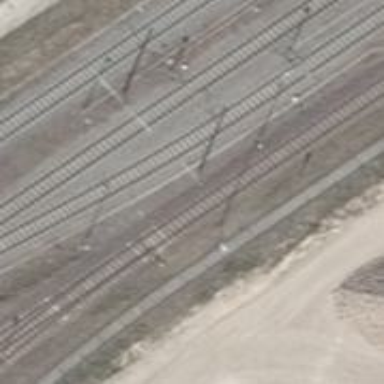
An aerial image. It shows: Railway switch with the turnout side on the left.